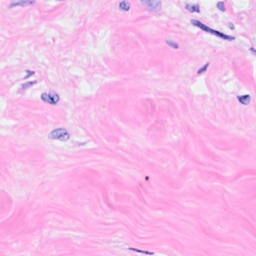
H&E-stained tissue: Breast